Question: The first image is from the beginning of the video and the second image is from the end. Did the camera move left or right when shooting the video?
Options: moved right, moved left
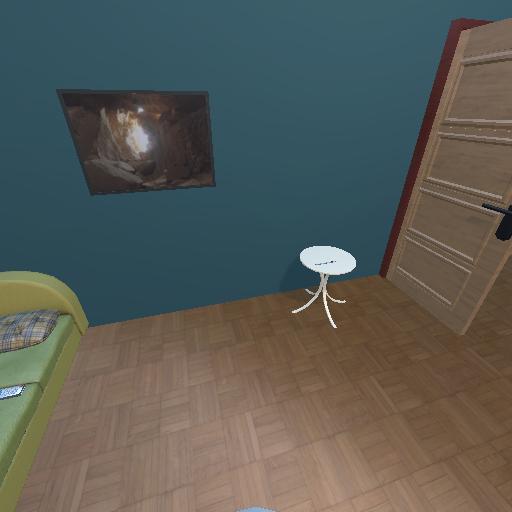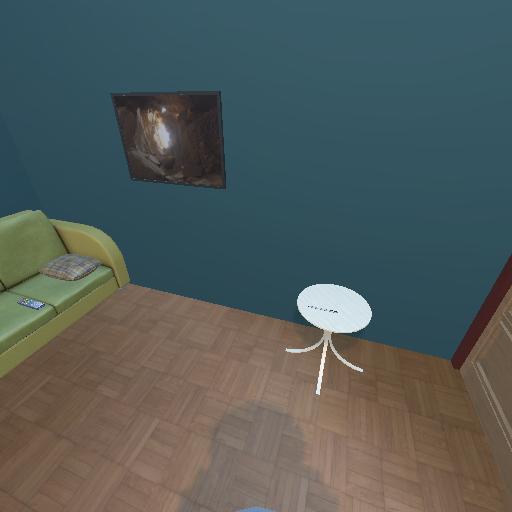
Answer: moved right